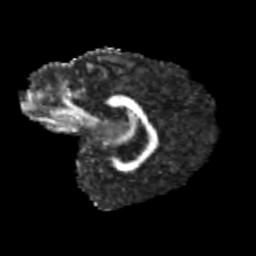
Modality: FA
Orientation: sagittal
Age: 12
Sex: female
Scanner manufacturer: siemens
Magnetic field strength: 3 T
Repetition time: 3.8 s
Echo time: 0.07 s